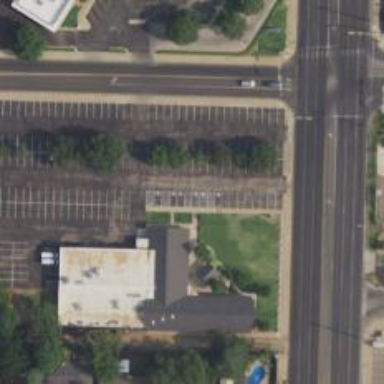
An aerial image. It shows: Parking space is available.